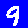
Digit: 9